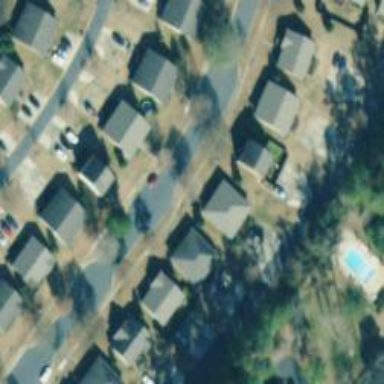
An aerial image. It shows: Residential road.